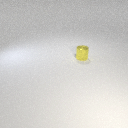
small yellow metal cylinder